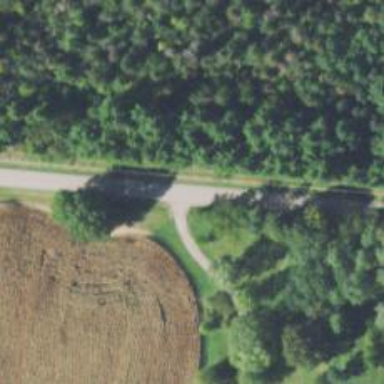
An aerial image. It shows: Tertiary road.